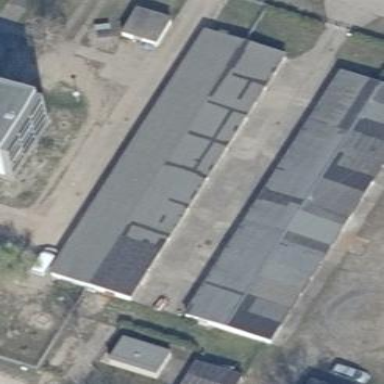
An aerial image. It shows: Group of garages.